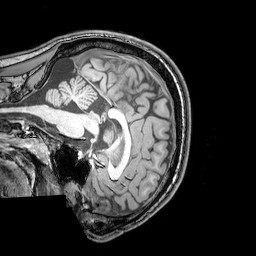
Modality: T1w
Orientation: sagittal
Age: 21
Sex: male
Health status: healthy
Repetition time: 0.081 s
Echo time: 0.037 s